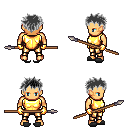
a pixel art fantasy rpg character, male body template, human, tanned skin, gold chest armor, gold greaves, gray bedhead hairstyle, gold gloves, gray slippers, spear, four views (front, back, left, right), 2x2 character sprite sheet, small pixel art, hard edges, no anti-aliasing